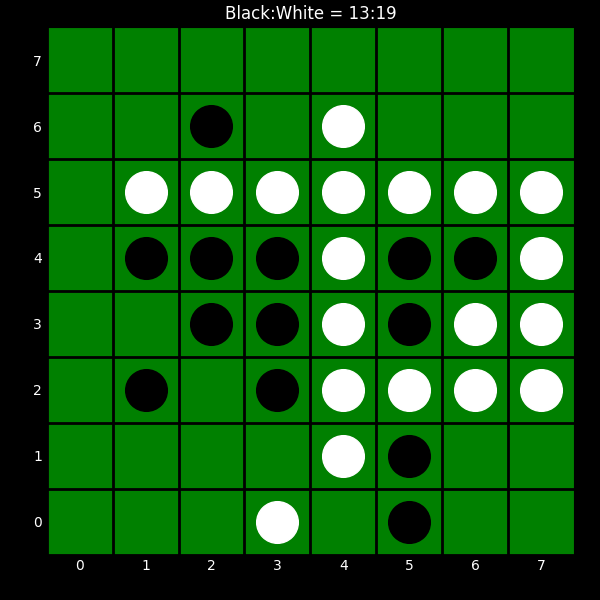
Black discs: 13
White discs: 19